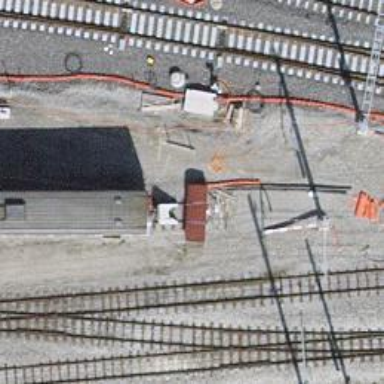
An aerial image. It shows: Railway buffer stop.